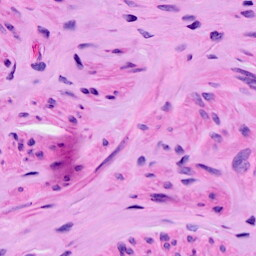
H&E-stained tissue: Ovarian